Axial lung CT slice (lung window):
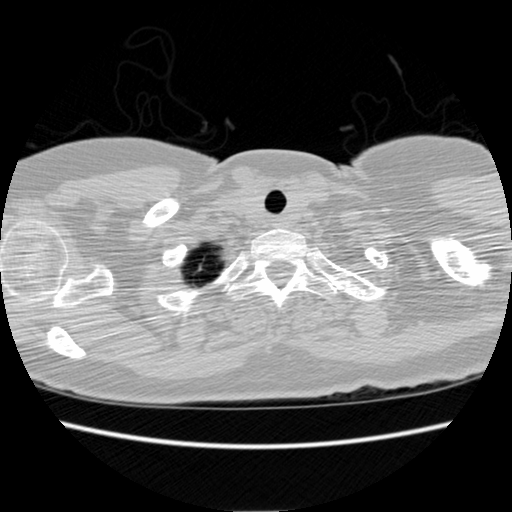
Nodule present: no